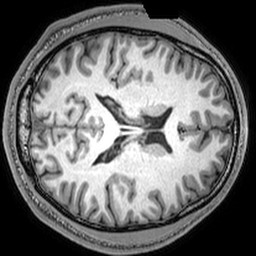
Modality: T1w
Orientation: axial
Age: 24
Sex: male
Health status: healthy
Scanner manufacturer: philips
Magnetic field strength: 3 T
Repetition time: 0.007018 s
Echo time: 0.00317 s